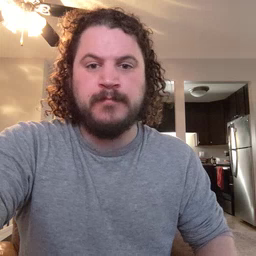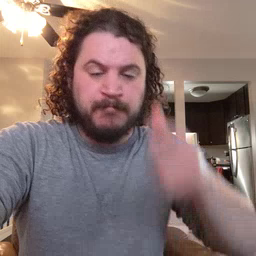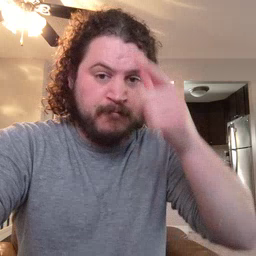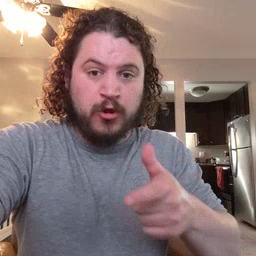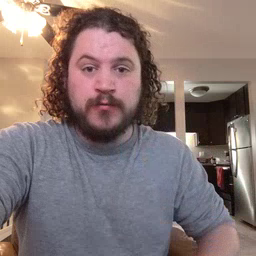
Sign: brother